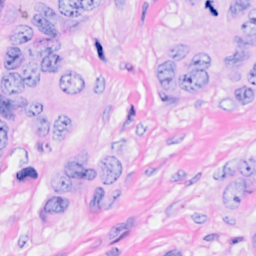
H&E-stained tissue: Breast